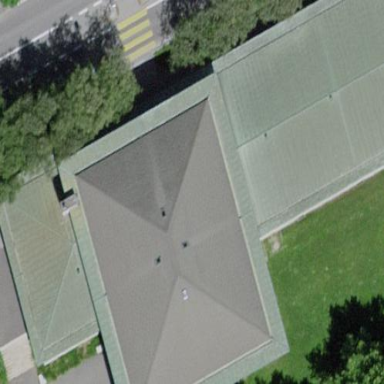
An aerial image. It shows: School building.